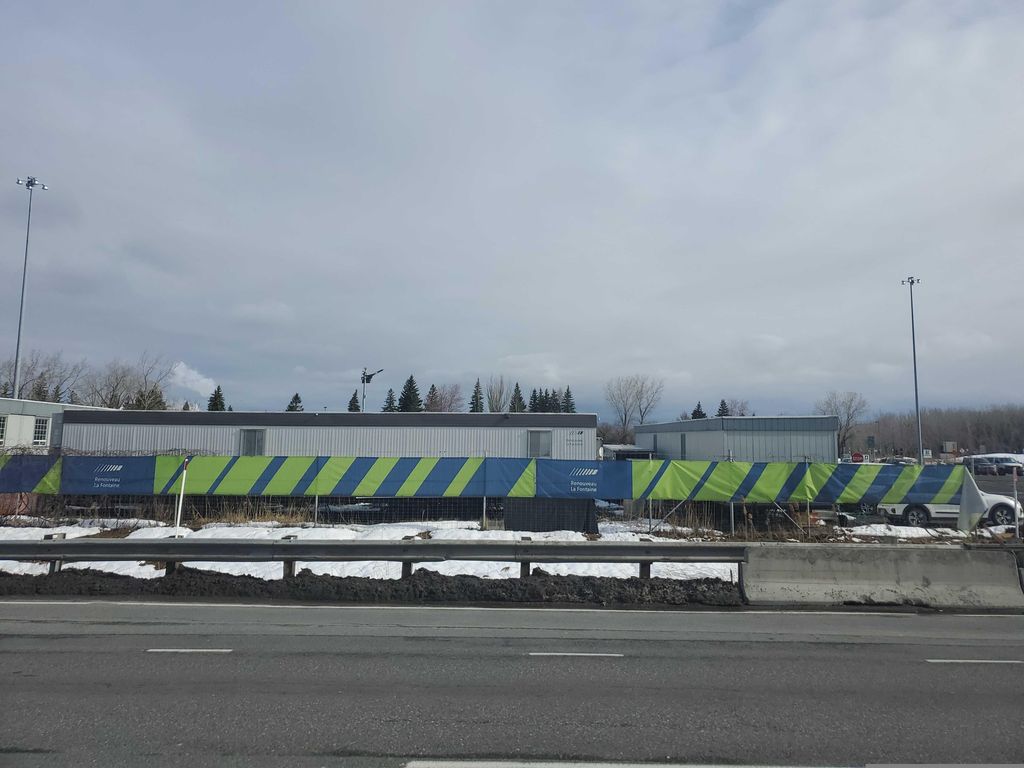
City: montreal